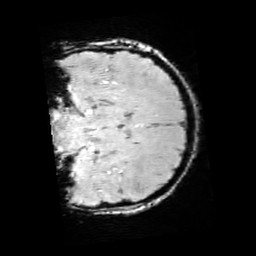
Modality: SWI
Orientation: coronal
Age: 11
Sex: male
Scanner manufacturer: siemens
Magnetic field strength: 3 T
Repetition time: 0.027 s
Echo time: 0.02 s